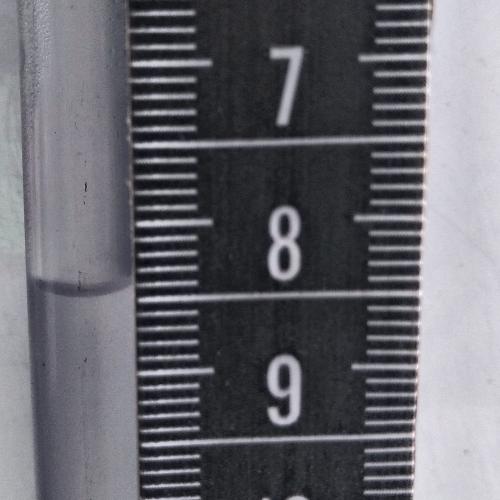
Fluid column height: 8.4 cm